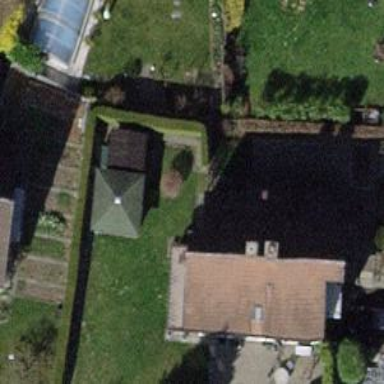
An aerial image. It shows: Detached building.